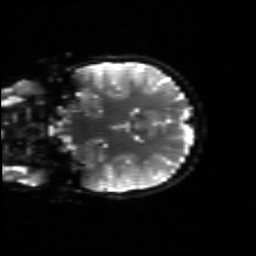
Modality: sbref
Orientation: coronal
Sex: male
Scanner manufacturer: siemens
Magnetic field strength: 3 T
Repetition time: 5 s
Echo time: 0.071 s